Question: I'm developing android app as per the following design.

I want to set the height of the scroll view to the remaining screen size (after occupied by header,footer and other texts) although there are no any contents in the list view. When the items added to the list view (dynamically) I want to scroll it withing the same. But now I'm unable to set initial height when there are no items in the list view.
bellow is my layout file.
'''
<RelativeLayout xmlns:android="http://schemas.android.com/apk/res/android"
xmlns:tools="http://schemas.android.com/tools"
android:layout_width="match_parent"
android:layout_height="match_parent"
android:background="@color/background_color"
tools:context=".HomeActivity"
android:weightSum="1.0" >
<RelativeLayout
android:id="@+id/relativeLayout1"
android:layout_width="match_parent"
android:layout_height="wrap_content"
android:layout_alignParentLeft="true"
android:layout_alignParentTop="true"
android:background="@color/header_color"
android:paddingBottom="@dimen/header_vertical_margin"
android:paddingLeft="@dimen/header_horizontal_margin"
android:paddingRight="@dimen/header_horizontal_margin"
android:paddingTop="@dimen/header_vertical_margin" >
<LinearLayout
android:id="@+id/linearLayout1"
android:layout_width="wrap_content"
android:layout_height="wrap_content"
android:layout_alignParentLeft="true"
android:layout_alignParentRight="true"
android:layout_centerVertical="true"
android:orientation="horizontal"
android:weightSum="1.0" >
<ImageButton
android:id="@+id/ImageButton03"
android:layout_width="62dp"
android:layout_height="match_parent"
android:layout_gravity="left"
android:layout_weight="0.2"
android:adjustViewBounds="true"
android:background="@android:color/transparent"
android:gravity="left"
android:scaleType="centerInside"
android:src="@drawable/title_left_img" />
<ImageView
android:id="@+id/headerImg"
android:layout_width="139dp"
android:layout_height="match_parent"
android:layout_weight="0.7"
android:scaleType="centerInside"
android:src="@drawable/header_img"
android:layout_margin="5dp" />
<ImageButton
android:id="@+id/ImageButton04"
android:layout_width="38dp"
android:layout_height="wrap_content"
android:layout_weight="0.1"
android:adjustViewBounds="true"
android:background="@android:color/transparent"
android:scaleType="centerInside"
android:src="@drawable/title_right_img" />
</LinearLayout>
</RelativeLayout>
<RelativeLayout
android:id="@+id/relativeLayout2"
android:layout_width="match_parent"
android:layout_height="wrap_content"
android:layout_alignParentLeft="true"
android:layout_below="@+id/relativeLayout1"
android:paddingBottom="@dimen/body_vertical_margin"
android:paddingLeft="@dimen/body_horizontal_margin"
android:paddingRight="@dimen/body_horizontal_margin"
android:paddingTop="@dimen/body_vertical_margin" >
<LinearLayout
android:layout_width="wrap_content"
android:layout_height="wrap_content"
android:layout_alignParentLeft="true"
android:orientation="vertical" >
<TextView
android:id="@+id/dayText"
android:layout_width="wrap_content"
android:layout_height="wrap_content"
android:layout_gravity="center"
android:text="TextView"
android:textColor="@color/day_color"
android:textSize="@dimen/day_size"
android:textStyle="bold" />
<TextView
android:id="@+id/dateTimeText"
android:layout_width="wrap_content"
android:layout_height="wrap_content"
android:layout_gravity="center"
android:text="TextView | TextView"
android:textColor="@color/time_date_color"
android:textSize="@dimen/date_time_size"
android:textStyle="normal" />
<ScrollView
android:id="@+id/scrollView1"
android:layout_width="wrap_content"
android:layout_height="0px"
android:background="@drawable/rounced_rect"
android:layout_weight="1"
android:fillViewport="true" >
<ListView
android:id="@+id/list_tracking"
android:layout_width="match_parent"
android:layout_height="wrap_content"
android:dividerHeight="1dp"
android:scrollingCache="true" >
</ListView>
</ScrollView>
</LinearLayout>
</RelativeLayout>
<RelativeLayout
android:id="@+id/relativeLayout3"
android:layout_width="match_parent"
android:layout_height="wrap_content"
android:layout_alignParentBottom="true"
android:layout_alignParentLeft="true"
android:layout_marginBottom="1dp"
android:paddingBottom="@dimen/footer_vertical_margin"
android:paddingLeft="@dimen/footer_horizontal_margin"
android:paddingRight="@dimen/footer_horizontal_margin"
android:paddingTop="@dimen/footer_vertical_margin" >
<ImageButton
android:id="@+id/imageButton1"
android:layout_width="wrap_content"
android:layout_height="wrap_content"
android:layout_centerHorizontal="true"
android:layout_centerVertical="true"
android:src="@drawable/track_button"
android:adjustViewBounds="true"
android:background="@android:color/transparent"
android:scaleType="centerInside" />
</RelativeLayout>
'''
I'm new to android app and any guidance is really appreciated.
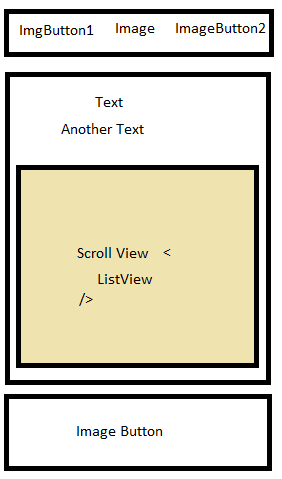
Answer: To summarize my comment:
Remove the unnecessary 'relativeLayout1', '2', and '3' and 'scrollView'. Then move the bottom image button above the linear layout, so you can make the linear layout position itself with 'layout_above' the image button and give it a height of 'match_parent'. This makes it fill the space between the top linear layout and the bottom image button. And finally make the scroll view's height 'match_parent' so it will also fill the space remaining below the text views.